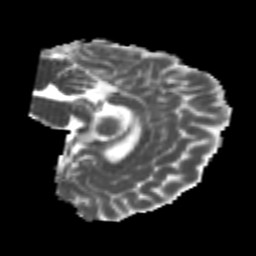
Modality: MD
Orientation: sagittal
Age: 23
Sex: female
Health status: healthy
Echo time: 0.074 s